Interaction volume radius: 5 \u00c5
Interaction volume height: 10 \u00c5
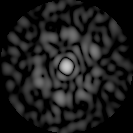
Disorder parameter: 0.8175